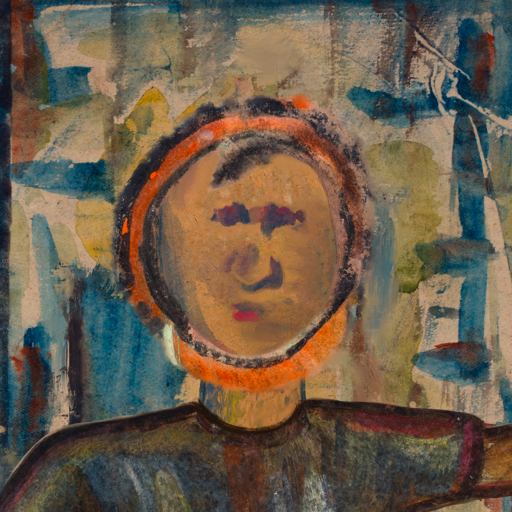
Background: Orphan, Head And Neck Front: In_The_Sun, Face Front: In_The_Sun, Bust: Mosgoul, Hair Front: Childish, Head Accessory: Blank, Second Necklace: Blank, Necklace: Blank, Baby: Blank